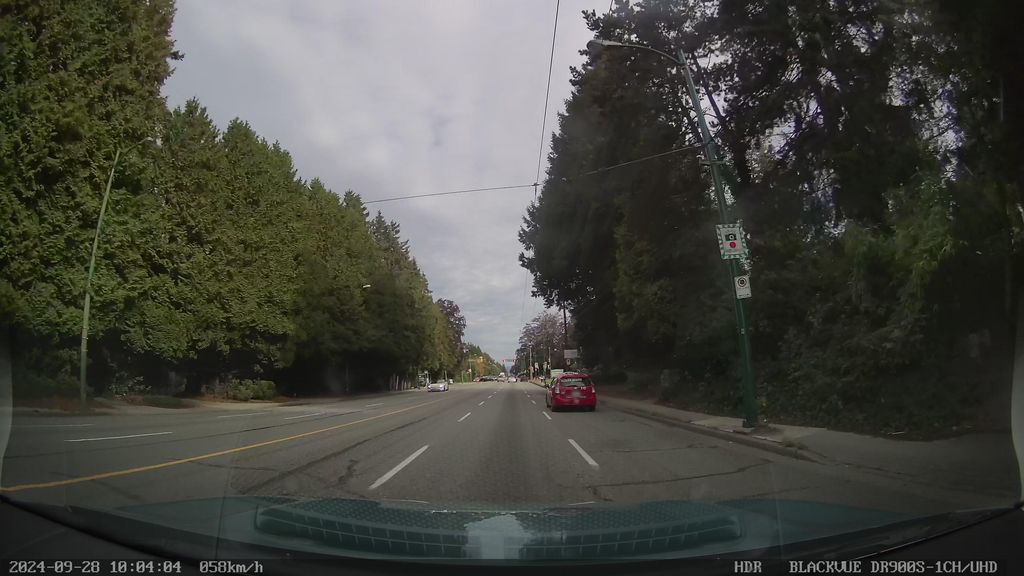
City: vancouver